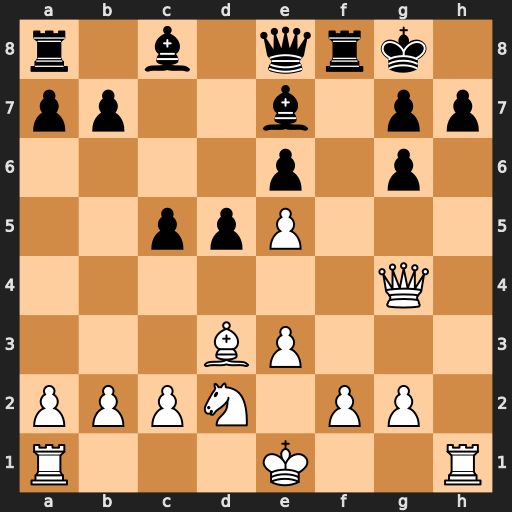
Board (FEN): r1b1qrk1/pp2b1pp/4p1p1/2ppP3/6Q1/3BP3/PPPN1PP1/R3K2R
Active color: w
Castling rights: KQ
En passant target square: -
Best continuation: Rxh7 Kxh7 Qh5+ Kg8 Bxg6 Qxg6 Qxg6